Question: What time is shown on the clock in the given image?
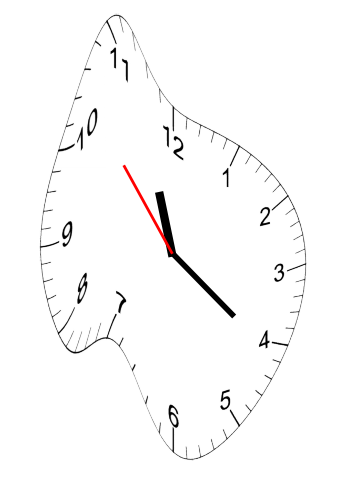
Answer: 11:20:53